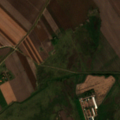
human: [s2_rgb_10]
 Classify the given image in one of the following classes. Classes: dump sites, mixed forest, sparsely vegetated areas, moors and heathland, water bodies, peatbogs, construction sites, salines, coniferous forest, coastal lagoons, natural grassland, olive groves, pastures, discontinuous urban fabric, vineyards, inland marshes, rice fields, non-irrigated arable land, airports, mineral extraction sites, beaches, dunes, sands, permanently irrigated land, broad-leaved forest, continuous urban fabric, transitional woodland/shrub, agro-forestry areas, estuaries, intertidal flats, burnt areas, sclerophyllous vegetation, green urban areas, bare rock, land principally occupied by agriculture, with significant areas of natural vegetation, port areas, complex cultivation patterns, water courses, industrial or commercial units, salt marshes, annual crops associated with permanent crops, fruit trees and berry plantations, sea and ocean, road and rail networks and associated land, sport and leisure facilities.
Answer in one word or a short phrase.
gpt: non-irrigated arable land, pastures, land principally occupied by agriculture, with significant areas of natural vegetation